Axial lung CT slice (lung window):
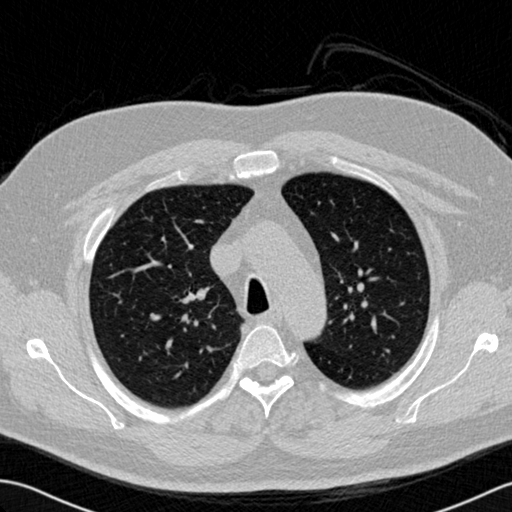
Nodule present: no